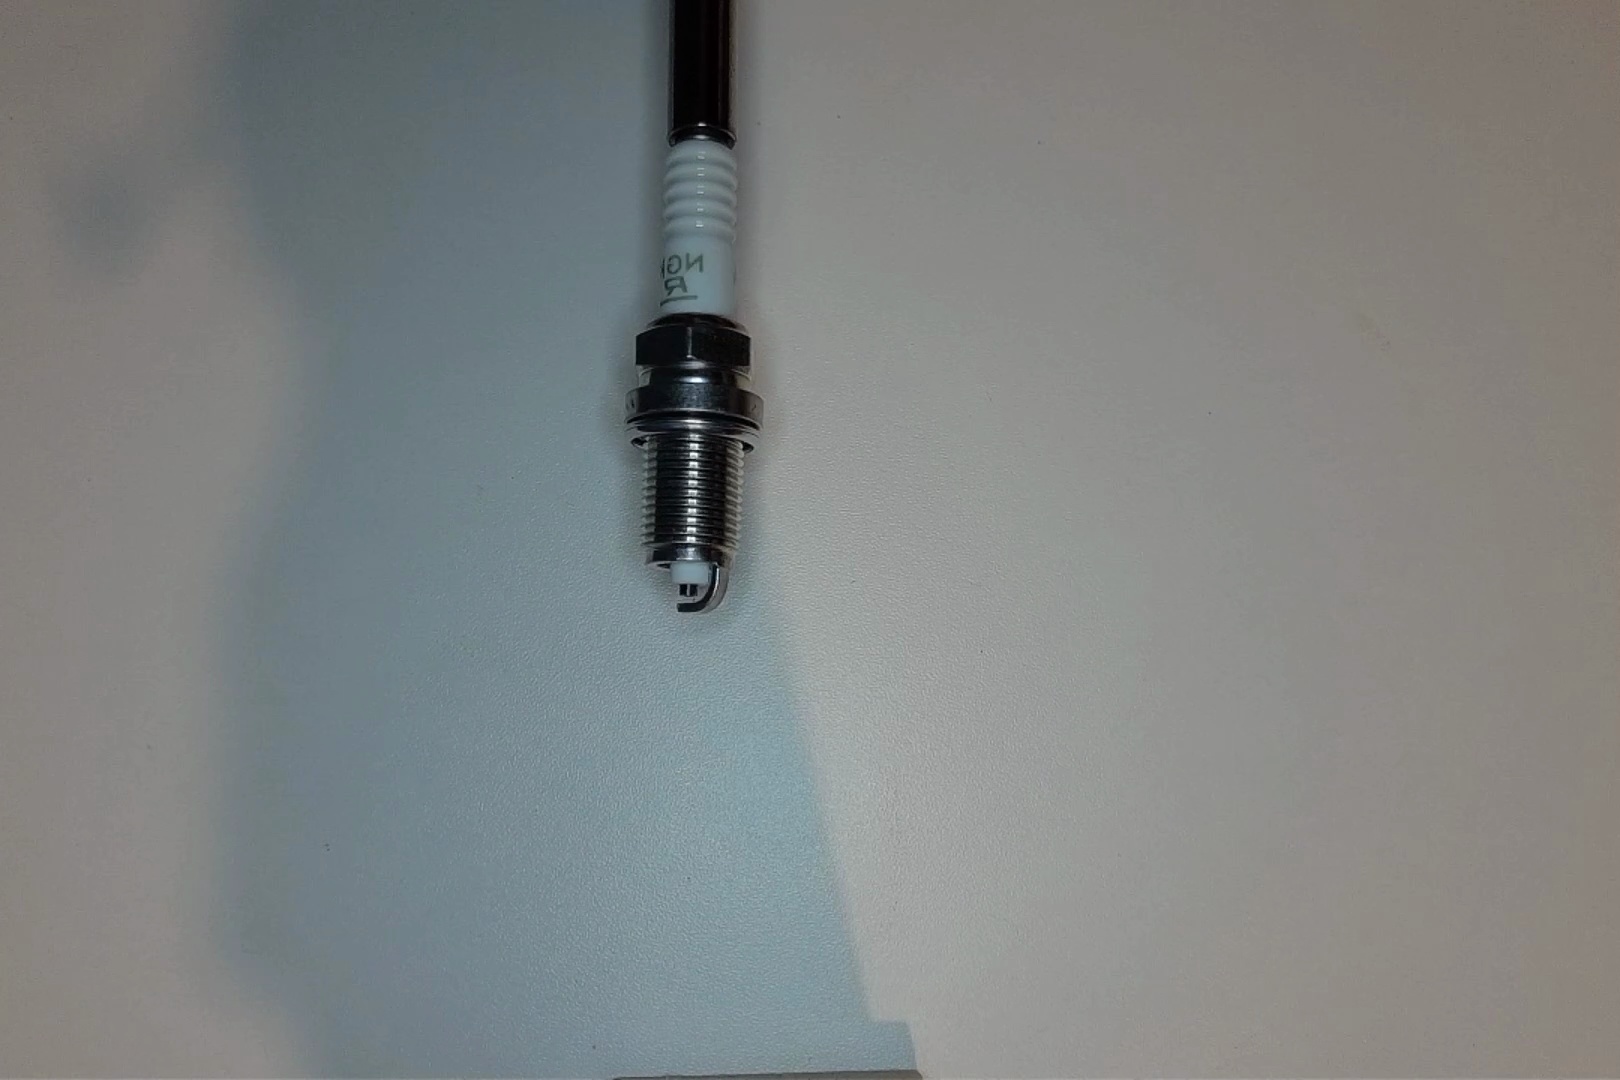
Label: no anomaly